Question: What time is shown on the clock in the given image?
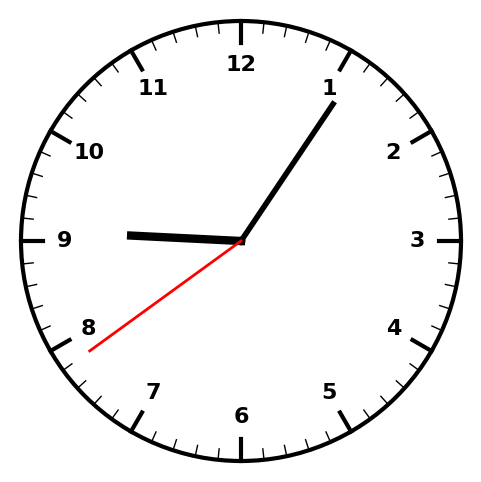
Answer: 09:05:39